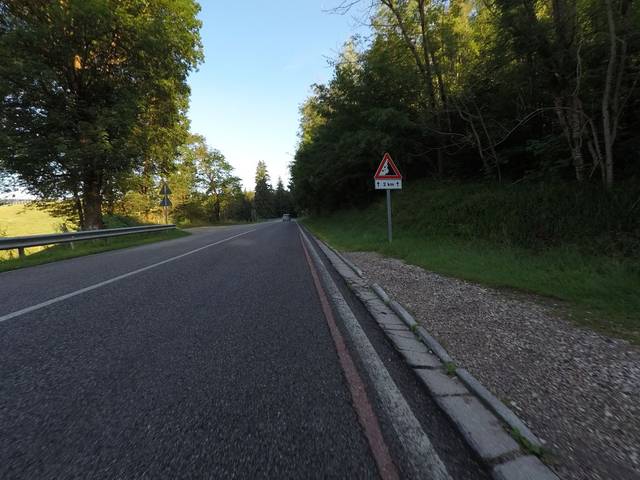
Region: Italy
Coordinates: 45.865, 11.523